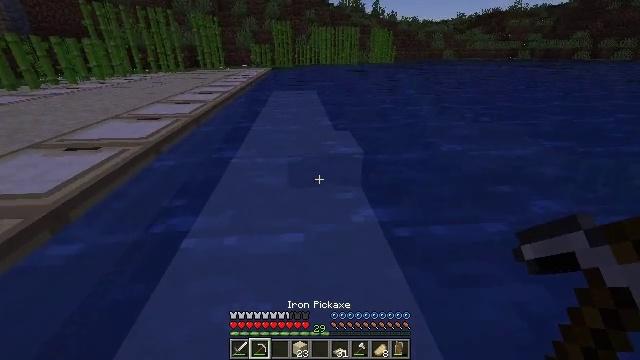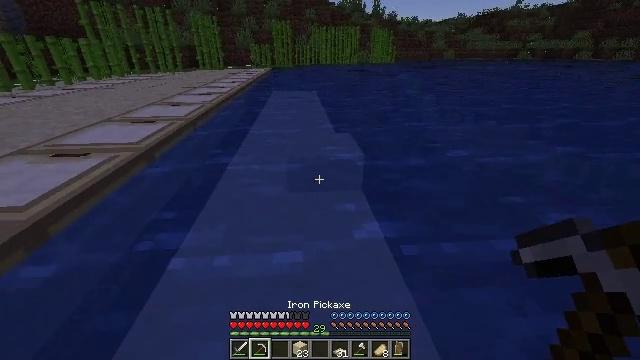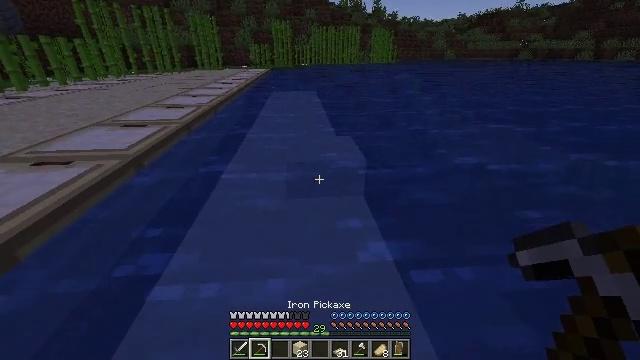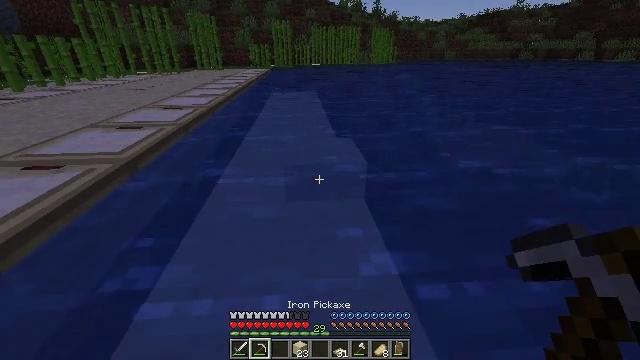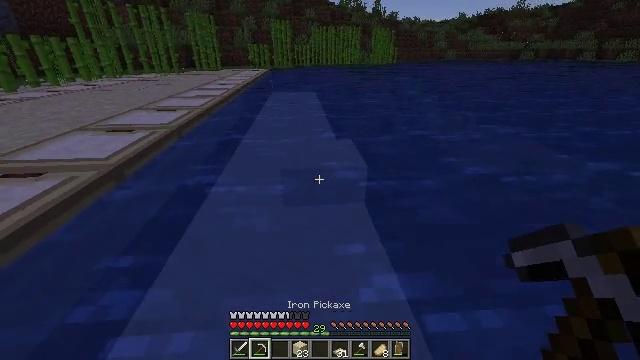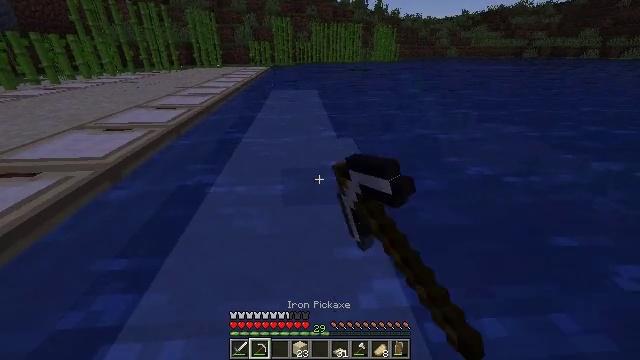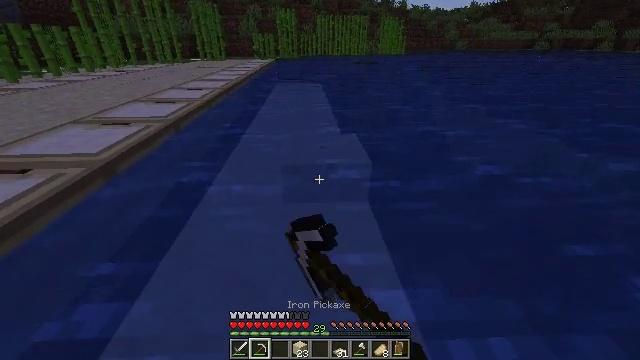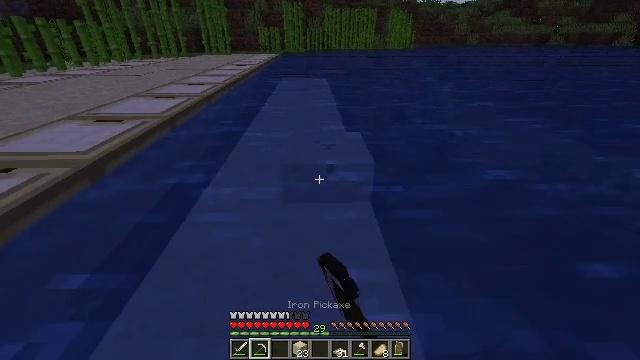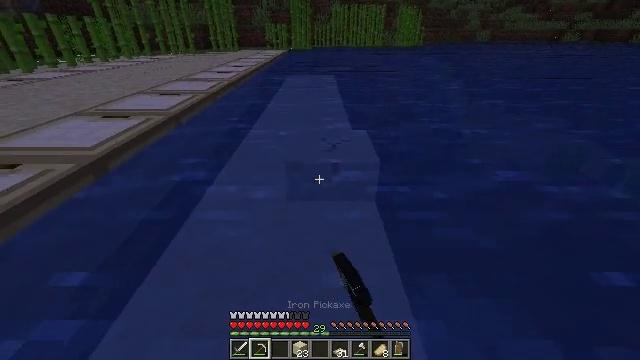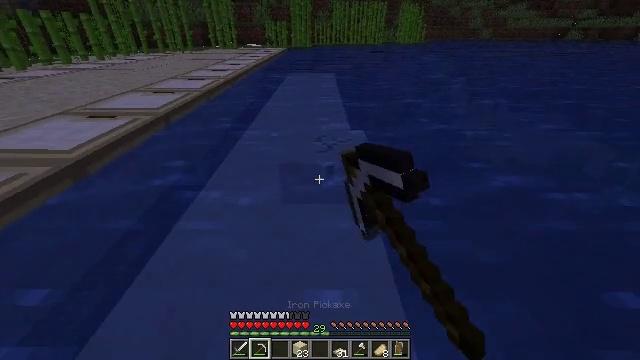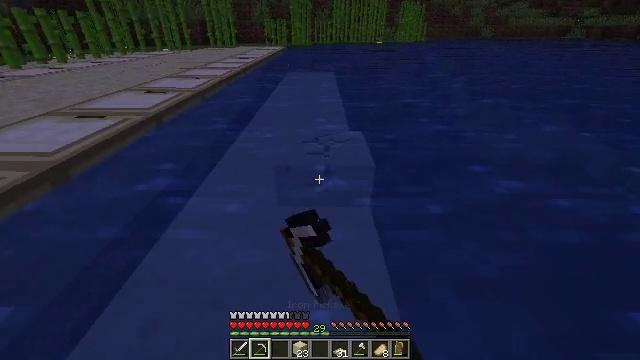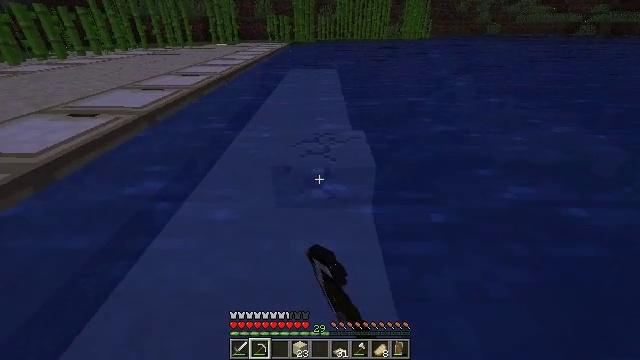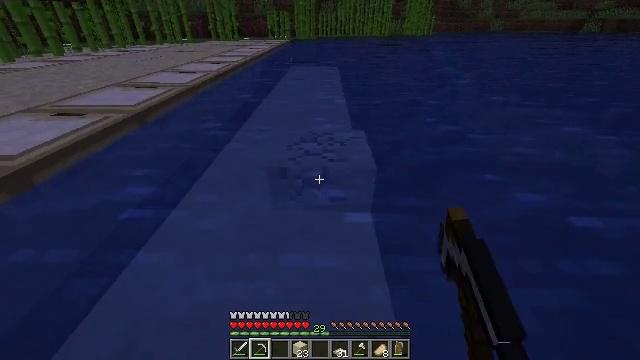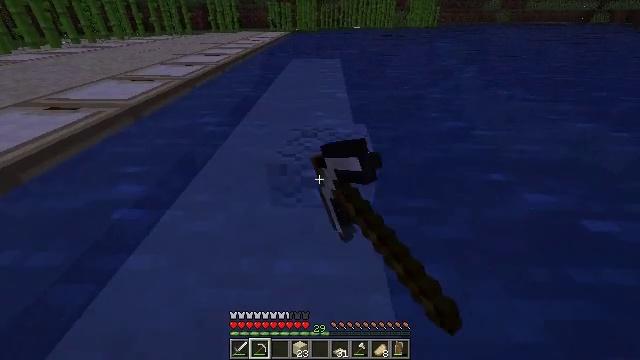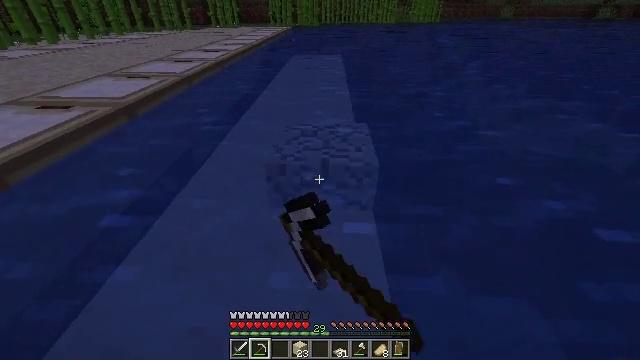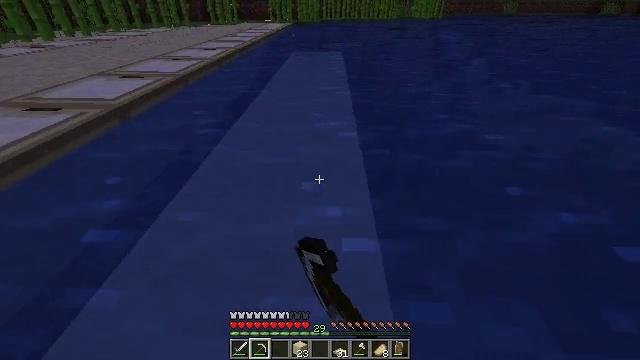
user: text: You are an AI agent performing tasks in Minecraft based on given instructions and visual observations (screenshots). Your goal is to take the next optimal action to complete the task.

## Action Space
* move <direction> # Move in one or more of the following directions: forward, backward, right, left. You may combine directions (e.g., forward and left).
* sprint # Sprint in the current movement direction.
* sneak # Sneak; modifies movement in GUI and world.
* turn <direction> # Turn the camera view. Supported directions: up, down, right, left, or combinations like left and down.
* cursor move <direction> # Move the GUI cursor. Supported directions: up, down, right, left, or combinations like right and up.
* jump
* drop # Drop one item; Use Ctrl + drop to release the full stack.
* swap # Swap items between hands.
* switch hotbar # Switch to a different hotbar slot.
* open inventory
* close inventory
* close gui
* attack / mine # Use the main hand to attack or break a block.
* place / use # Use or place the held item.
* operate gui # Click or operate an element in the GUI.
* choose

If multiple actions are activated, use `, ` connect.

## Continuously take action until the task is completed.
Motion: motion action
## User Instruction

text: Gather the sandstone slab from its placement.
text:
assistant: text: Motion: move forward, sprint
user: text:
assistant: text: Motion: move forward, sprint
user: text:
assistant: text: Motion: move forward, sprint
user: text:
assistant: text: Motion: move forward and move right, sprint, attack / mine
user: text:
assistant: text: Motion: move forward and move right, sprint, attack / mine
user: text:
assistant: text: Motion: move forward and move right, sprint, turn left and down, attack / mine
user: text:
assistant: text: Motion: move forward and move right, sprint, turn left and down, attack / mine
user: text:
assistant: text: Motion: move forward and move right, sprint, turn left, attack / mine
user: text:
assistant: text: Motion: move forward, sprint, attack / mine
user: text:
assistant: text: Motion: move forward, sprint, attack / mine
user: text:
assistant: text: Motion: move forward, sprint, attack / mine
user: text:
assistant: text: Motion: move forward, sprint, attack / mine
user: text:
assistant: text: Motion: move forward, sprint, turn down, attack / mine
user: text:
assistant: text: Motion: move forward, sprint, attack / mine
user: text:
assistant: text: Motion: move forward, sprint, attack / mine
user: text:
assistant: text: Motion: move forward, sprint, attack / mine
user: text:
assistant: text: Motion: move forward, sprint, turn down, attack / mine
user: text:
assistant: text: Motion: move forward, sprint, turn down, attack / mine
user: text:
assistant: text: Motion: move forward, sprint, turn left and down, attack / mine
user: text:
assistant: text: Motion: sprint, attack / mine